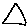
Label: triangle